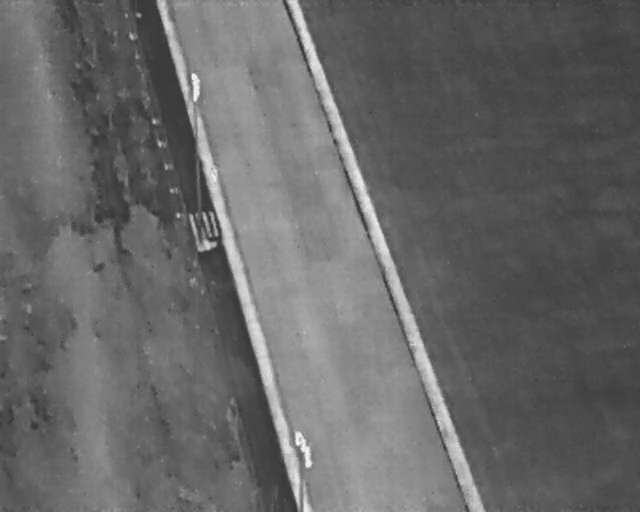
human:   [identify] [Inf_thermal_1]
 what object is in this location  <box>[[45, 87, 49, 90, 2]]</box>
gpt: <ref>1 large person at the bottom</ref>

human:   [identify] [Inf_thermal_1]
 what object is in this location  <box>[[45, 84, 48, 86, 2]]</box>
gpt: <ref>1 medium person at the bottom</ref>